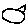
Label: cat